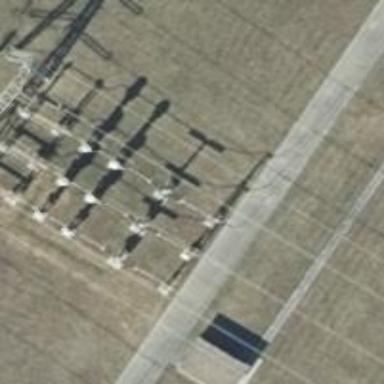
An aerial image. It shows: Outdoor switch with three cables connected.